Interaction volume radius: 5 \u00c5
Interaction volume height: 30 \u00c5
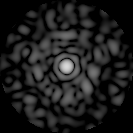
Disorder parameter: 0.8471